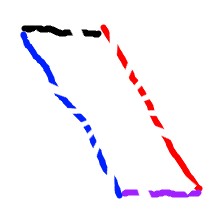
Shape: parallelogram